Question: I'm relatively new to RPC code, so my apologies if this is trivial.
I'm writing an RPC function that calls a WINAPI function in WinSCard on the server side. The function, <URL>, returns an LPSCARDCONTEXT handle by reference, which is ultimately just a ULONG_PTR which is an unsigned __int64 pointer. Ideally, the server RPC call should then hand this handle value back to the client that made the call
My problem is that when I do this, instead of getting an unsigned __int64 value placed at the location referenced by the pointer I passed to the RPC function, I instead get a single digit, starting with 0, which simply increments if we make subsequent calls to the RPC function.
If I eliminate the call to the WINAPI function, I can pass and set ULONG_PTR/ unsigned __int64 values without a problem, so I have no idea why instead I end up with an incremented digit on the client side.
'''
ULONG_PTR myuptr = 0;
ULONG_PTR* cpr = &myuptr;
TC_LongRetVal(cpr);
cout << "My ULONG_PTR's value is: " << *cpr << "
";
'''
'''
int TC_LongRetVal(ULONG_PTR* b){
LPSCARDCONTEXT contH = b;
SCardEstablishContext(2, NULL, NULL, contH);
return 0 ;
}
'''
'''
int TC_LongRetVal([in, out] ULONG_PTR* b);
'''
If I debug this function and walk through the server side calls, immediately before returning, the values of the LPSCARDCONTEXT "contH" and the argument pointer "b" are identical. But in this case, after returning, instead of "cpr" on the client pointing to a value "<PHONE>......185" it points to a ULONG_PTR with a value of "0" the first time I call it. If I rerun the client code, the value of CPR increments by 1 with each successive call, until I restart the RPC server.

Is there a reason I can't seem to get the actual ULONG_PTR value back? Why does the pointer value increment by one? I know this handle means nothing to the client, but I intend to use it in later calls to the server.
I updated the server side code to see if I could get any values back that were explicitly set. After some playing around, and a nagging feeling the the "64" portion of "unsigned __int64" had something to do with it, I finally found that if I pass back <PHONE>, the largest unsigned 32 bit value, or anything less than that, the function works fine. Sending <PHONE> back, however, returns 0, and ..97 returns 1, etc.
So it looks like there's a problem with my RPC code handling a 64 bit values.
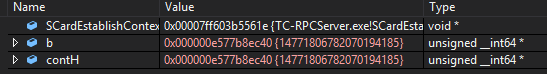
Answer: So it looks like the problem was little bit outside where I was originally looking.
In the IDL definitions file, I was forced to declare my own typedefs due to IDL only supporting base types. When I defined ULONG_PTR, I typed it to a __int3264 which will change between being a 32 bit or 64 bit in based on the system. While both of the systems I was testing on was 64 bit, __int3264 are truncated to 32 bits before being sent over the wire.
Changing my interface typedef of ULONG_PTR to __int64 did the trick.